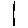
Label: line